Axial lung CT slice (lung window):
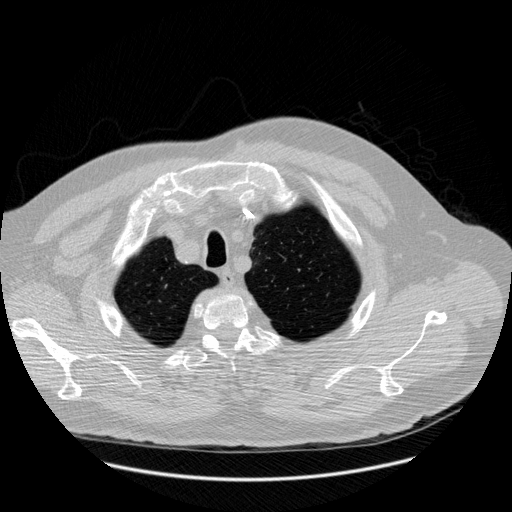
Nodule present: no